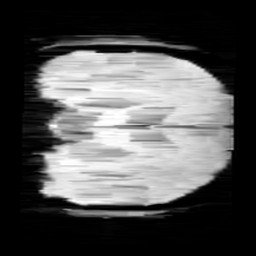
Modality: minIP
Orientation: coronal
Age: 12
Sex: male
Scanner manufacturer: siemens
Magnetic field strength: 3 T
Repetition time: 0.027 s
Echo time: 0.02 s